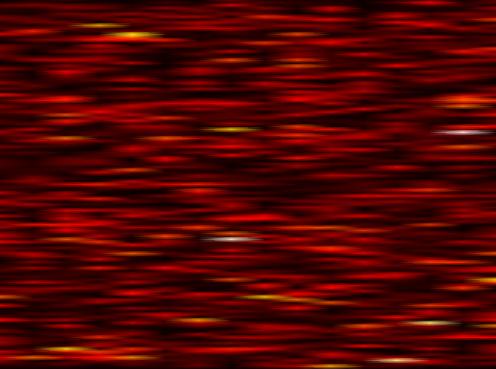
Label: FOFDM